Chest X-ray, PA view. Patient: 32 years old, sex F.
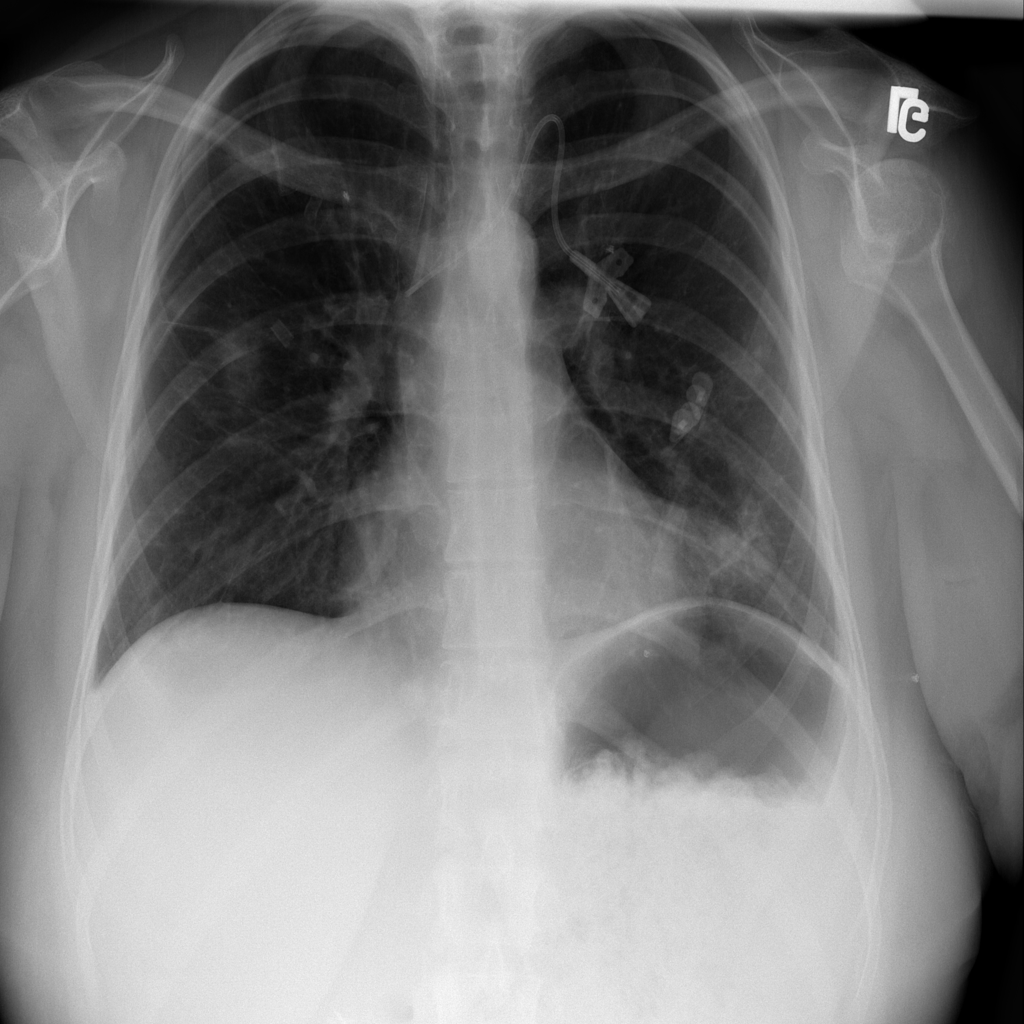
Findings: Mass